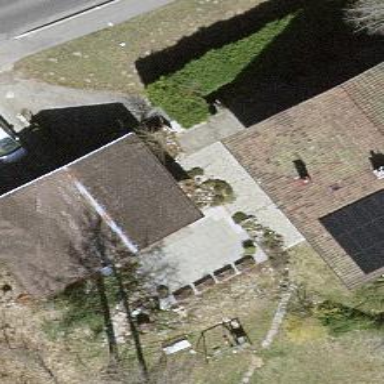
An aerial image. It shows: Garage.